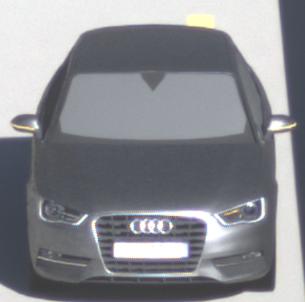
Make: Audi
Model: A3 1.2 TFSI
Detailed model: A3 (8V)
Model produced from: 2013/02
Model produced until: 2014/05
Doors: 3
Color: gray
Road condition: dry road
Daytime: morning or afternoon
Contrast: high contrast